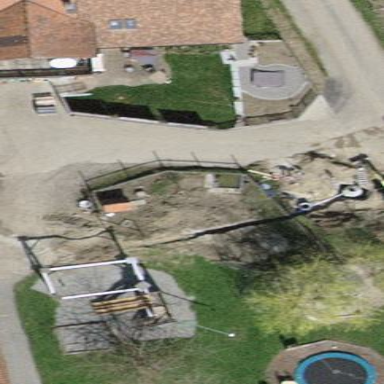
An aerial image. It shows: Playground area for leisure land.